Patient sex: M
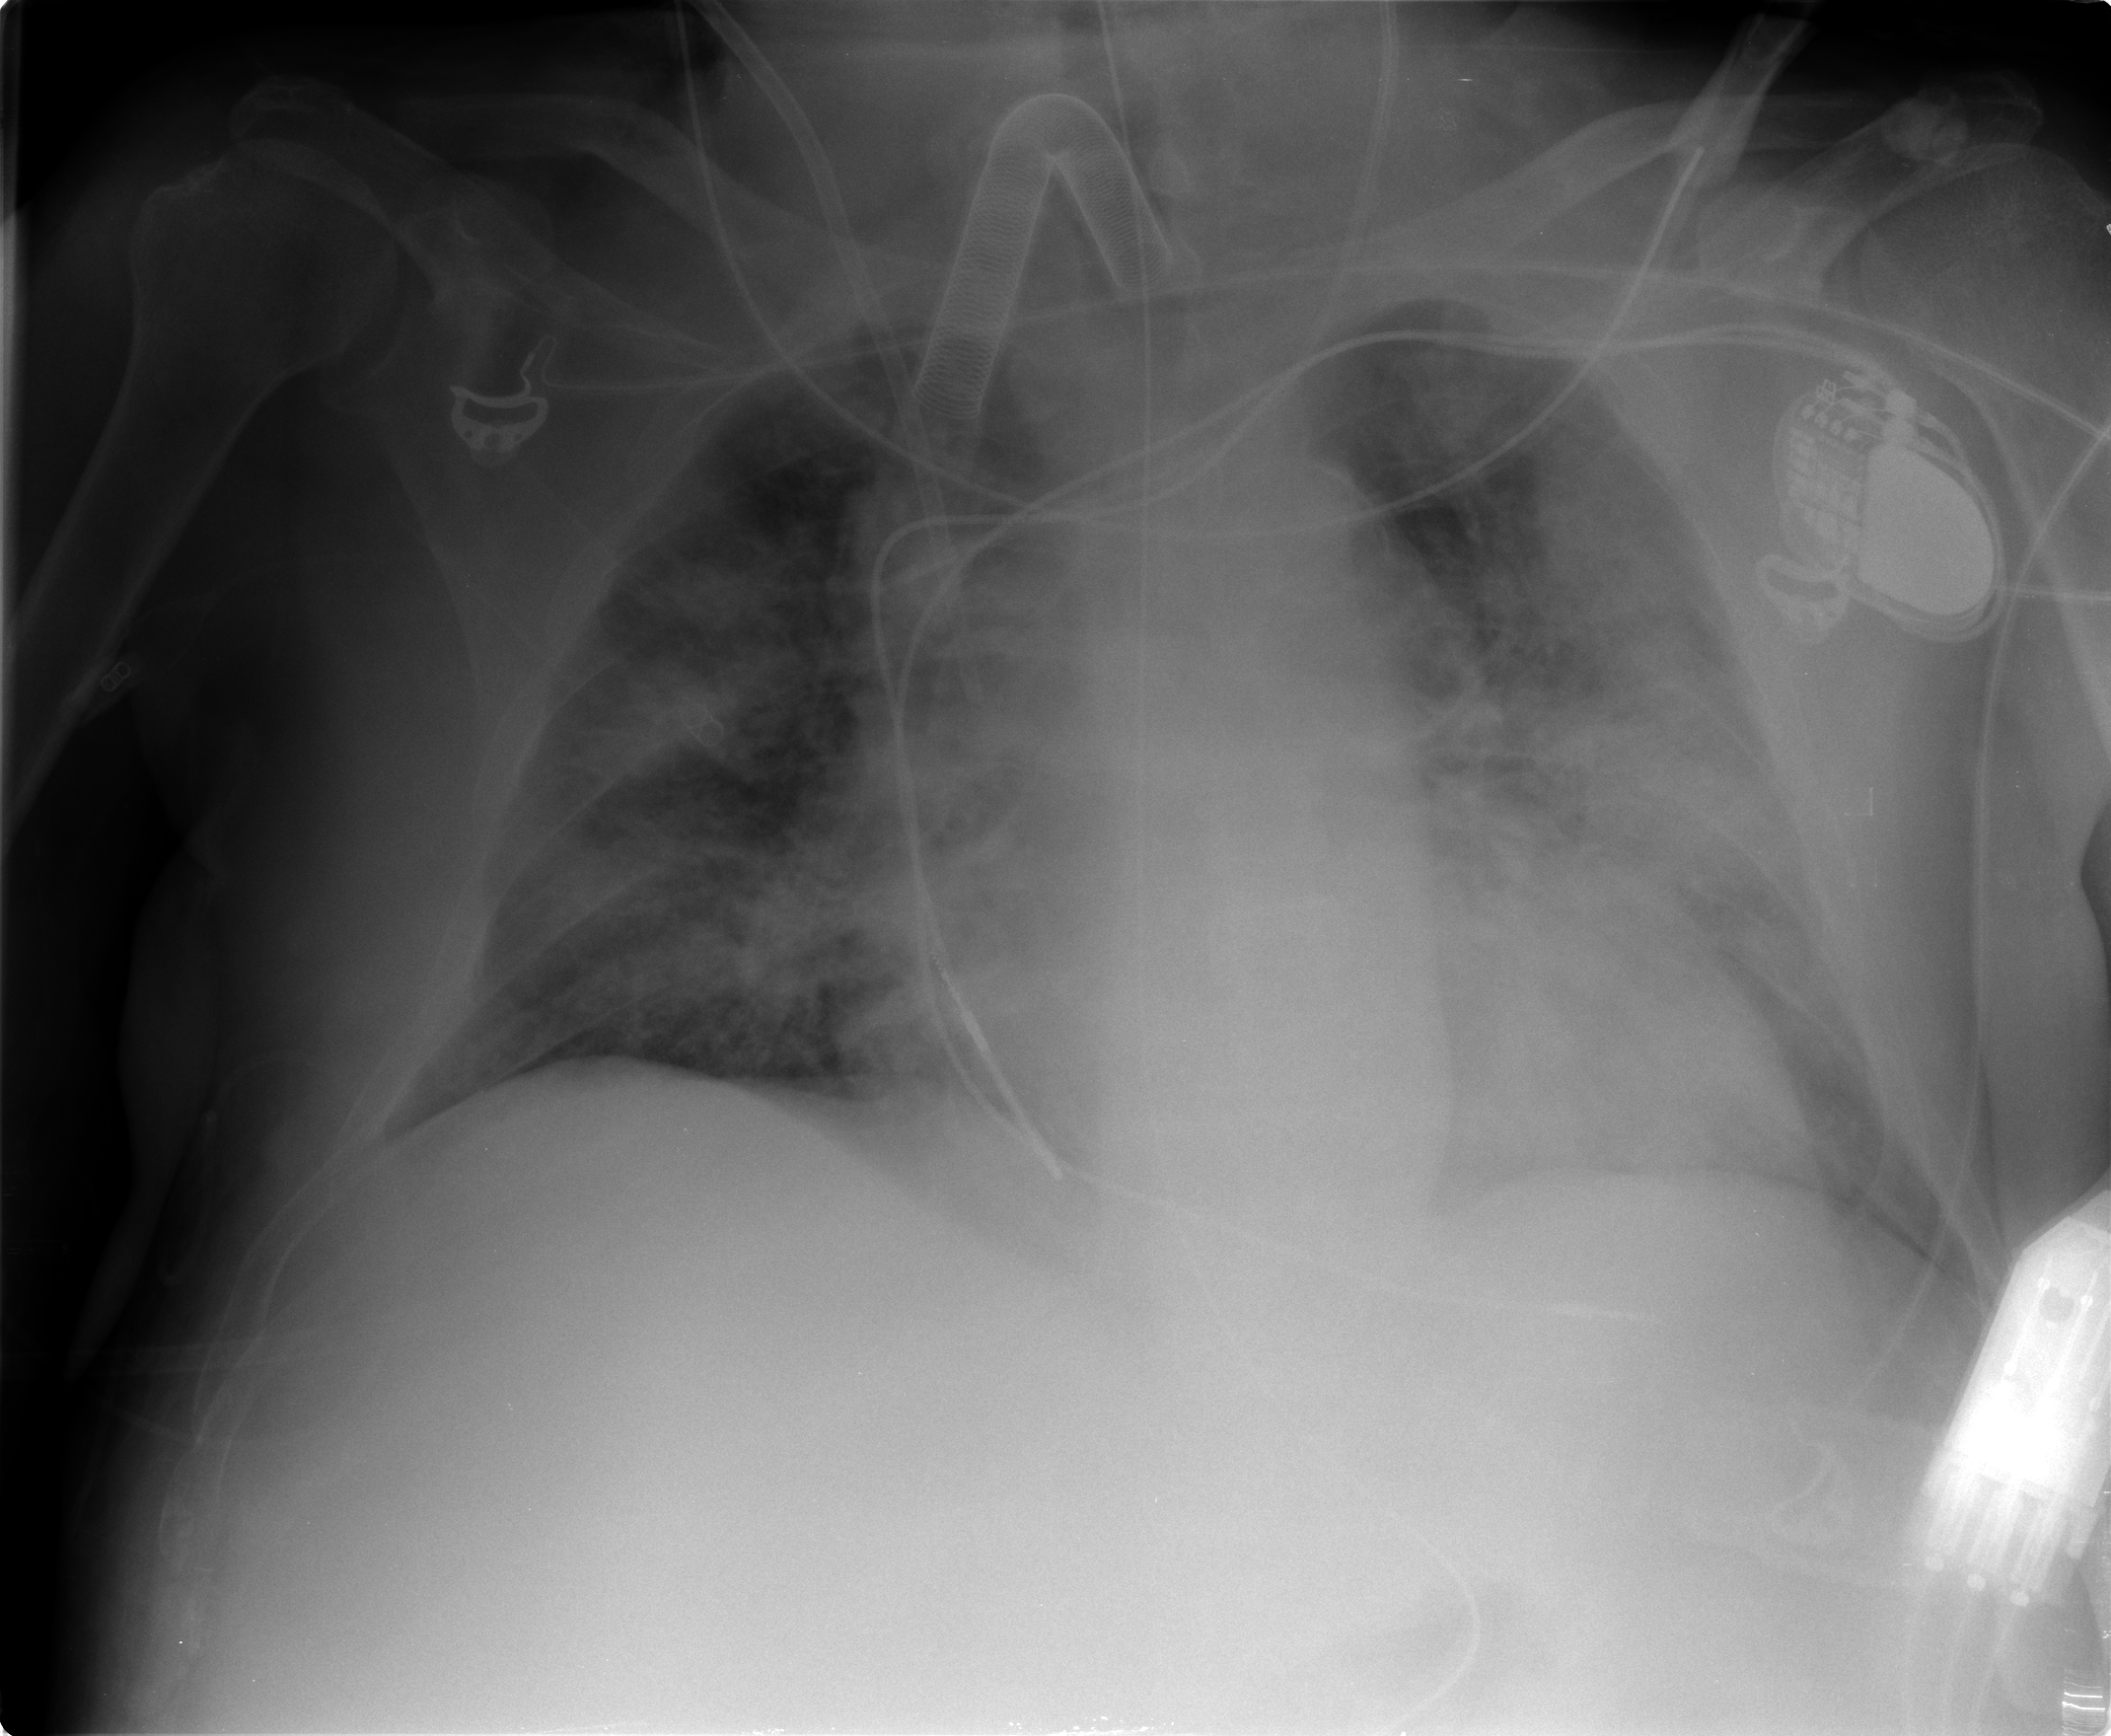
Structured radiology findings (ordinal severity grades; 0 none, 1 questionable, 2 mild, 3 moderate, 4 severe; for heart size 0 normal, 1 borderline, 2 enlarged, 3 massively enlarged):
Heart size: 2
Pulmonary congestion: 3
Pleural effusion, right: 2
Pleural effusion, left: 2
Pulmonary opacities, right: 3
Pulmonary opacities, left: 3
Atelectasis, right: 2
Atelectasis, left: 2